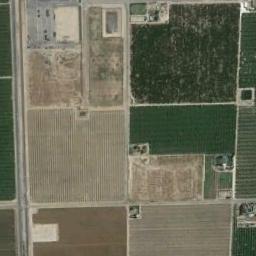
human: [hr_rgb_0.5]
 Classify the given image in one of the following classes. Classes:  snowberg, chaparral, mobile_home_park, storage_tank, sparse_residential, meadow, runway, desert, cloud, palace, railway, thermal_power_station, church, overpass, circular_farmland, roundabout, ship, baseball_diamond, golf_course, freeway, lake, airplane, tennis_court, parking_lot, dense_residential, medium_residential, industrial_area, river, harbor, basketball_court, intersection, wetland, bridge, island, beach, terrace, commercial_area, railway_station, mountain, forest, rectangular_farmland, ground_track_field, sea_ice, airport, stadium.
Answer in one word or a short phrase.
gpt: rectangular_farmland